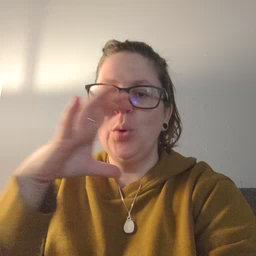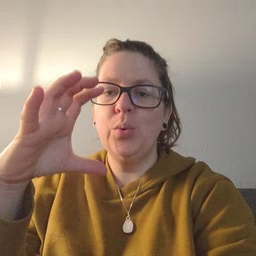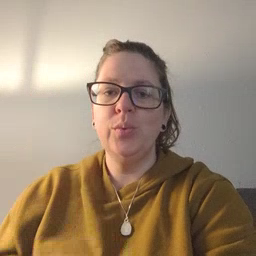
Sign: balloon